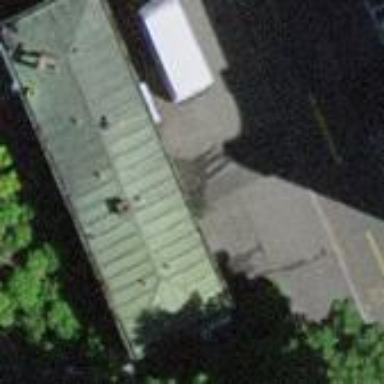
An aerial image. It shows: Building with toilets inside.